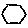
Label: hexagon